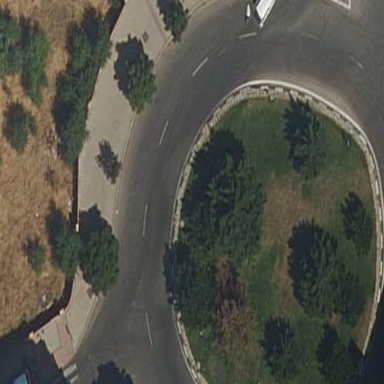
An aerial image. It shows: Residential road with asphalt surface leading up to roundabout.